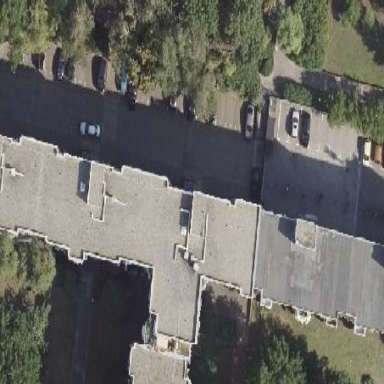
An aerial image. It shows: Flat-roofed apartment building.